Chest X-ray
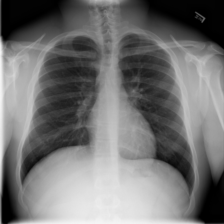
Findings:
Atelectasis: negative
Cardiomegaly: negative
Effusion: negative
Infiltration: negative
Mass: negative
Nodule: negative
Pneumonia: negative
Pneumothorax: negative
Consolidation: negative
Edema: negative
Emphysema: negative
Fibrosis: negative
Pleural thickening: negative
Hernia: negative